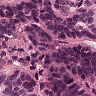
Metastatic tissue present: yes